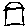
Label: house